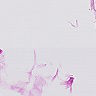
Metastatic tissue present: no